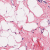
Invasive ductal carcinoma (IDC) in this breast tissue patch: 0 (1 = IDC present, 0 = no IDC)